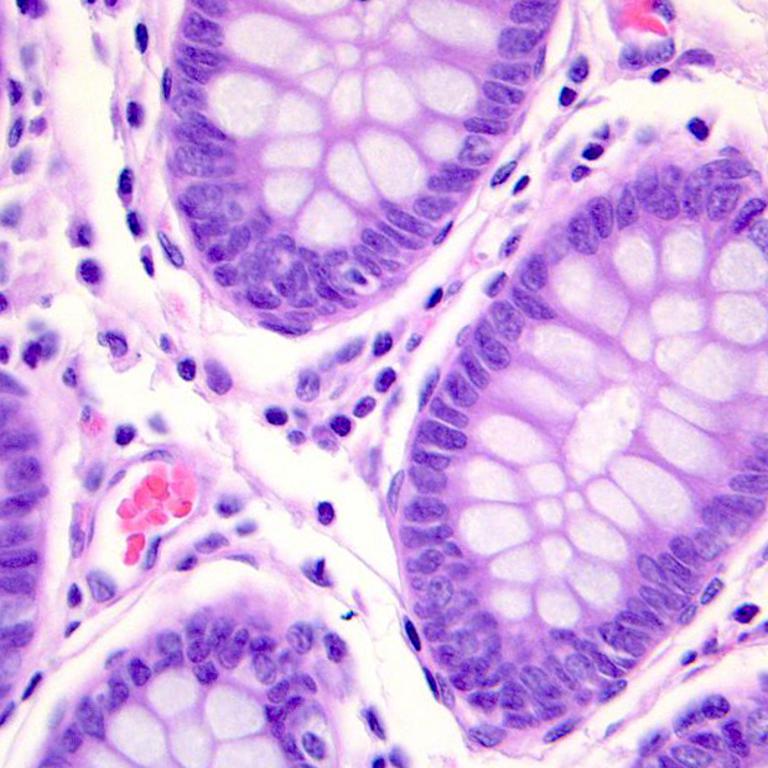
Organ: colon
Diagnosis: benign